Question: I've imported a database into a database project and straight from the bat I'm getting 200+ errors about unresolved references. Now i've read several posts and sites like this one (<URL> that the cause would be the 3 part names.
The solution would be to right-click the database project > refactor > rename server/database references. However my window differs from that of the earlier mentioned website and the drop down menu's are empty. I'm using Visual Studio 2010 Professional with SSDT 2010. Any help on how to go about this is appreciated.
I need to import about 20 to 30 databases and correcting all these errors by hand is pretty much out of the question.

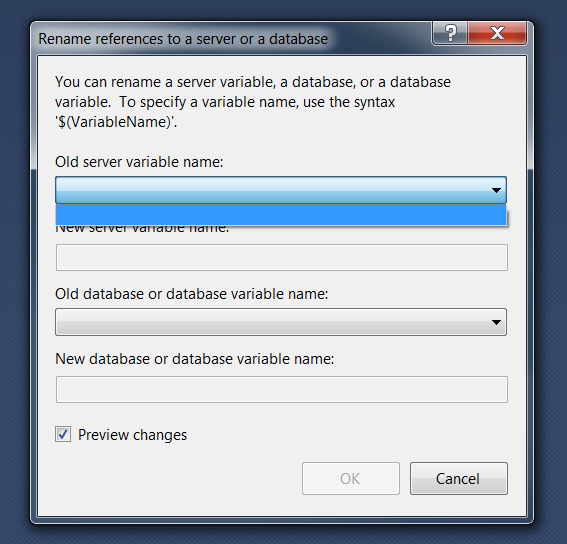
Answer: If these are for the current database, your best bet is to import the project, then just replace "MyDBName.dbo." with "dbo.". If you're trying to reference other databases, you should probably use SQLPackage to extract a dacpac for those, then add database references for them. When adding the database reference, do not choose the option to treat these as a variable unless the names of those databases change from environment to environment. E.g., if you reference MyDB1.dbo.Table1 in your project and "MyDB1" is always the name of that database, you should not try to use a DB Variable.
I've written about this on my blog. Maybe that will give some better examples.
<URL>
and
<URL>